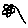
Label: flower